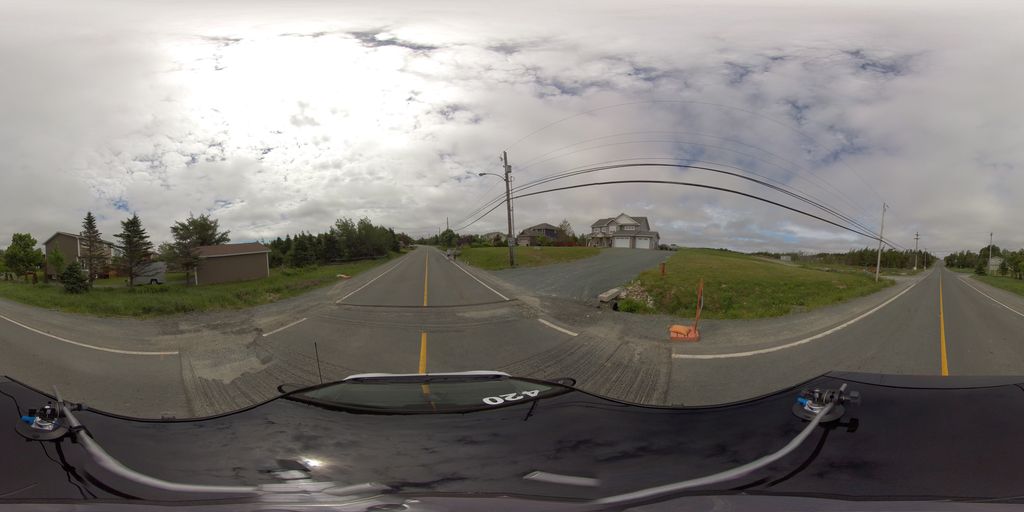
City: st_johns